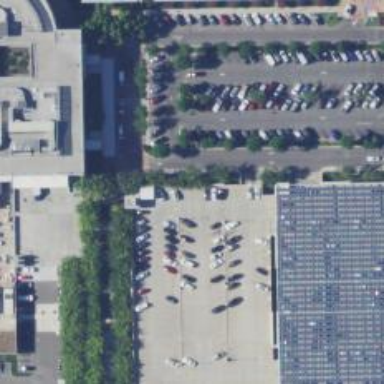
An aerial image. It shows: Multi-storey parking area with asphalt surface.